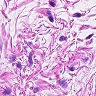
Metastatic tissue present: no